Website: home-depot
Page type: review-order
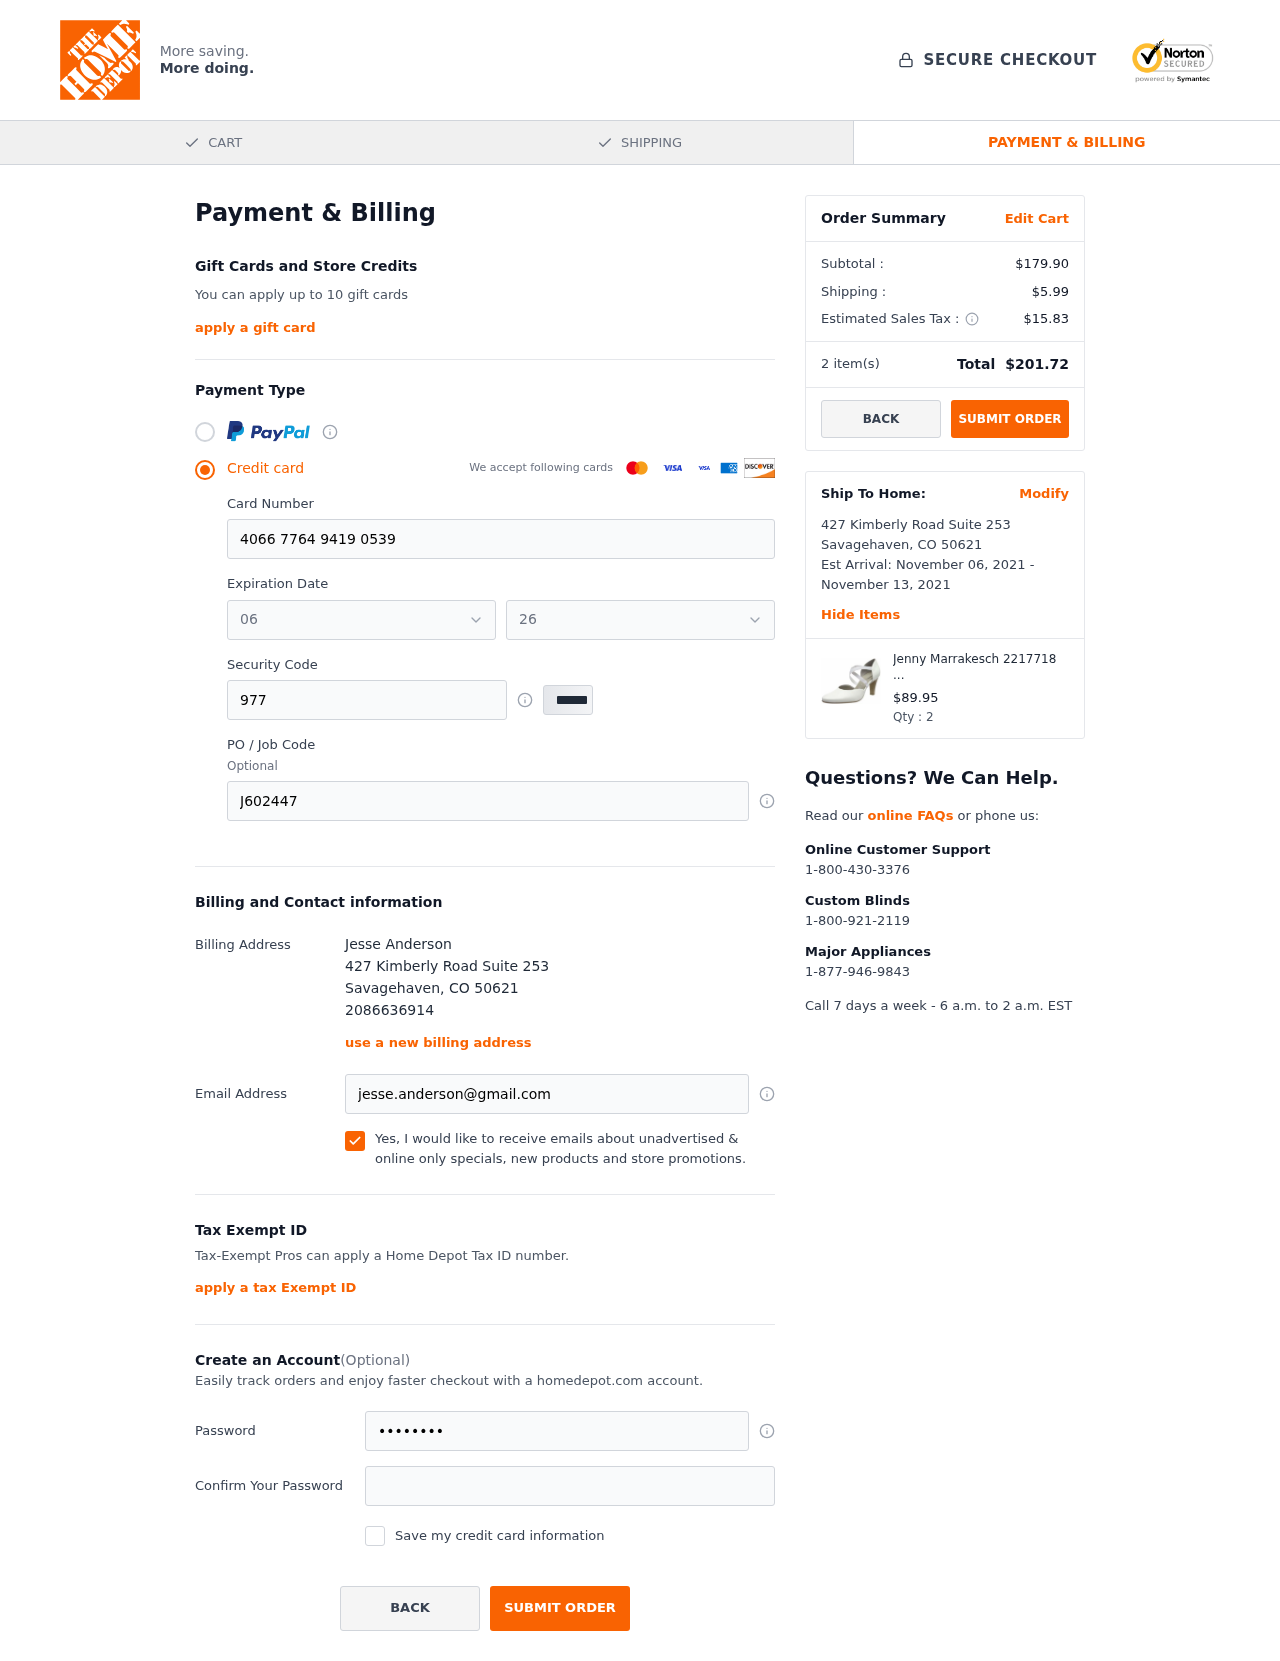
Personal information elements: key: PII_CARD_EXPIRY_MONTH
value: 06
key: PII_CARD_EXPIRY_YEAR
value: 26
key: PII_CITY
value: Savagehaven
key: PII_FULLNAME
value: Jesse Anderson
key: PII_PHONE
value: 2086636914
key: PII_POSTCODE
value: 50621
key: PII_STATE_ABBR
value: CO
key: PII_STREET
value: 427 Kimberly Road Suite 253
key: PII_CARD_NUMBER
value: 4066 7764 9419 0539
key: PII_CARD_CVV
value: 977
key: PII_JOB_CODE
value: J602447
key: PII_EMAIL
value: jesse.anderson@gmail.com
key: PII_STREET2
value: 427 Kimberly Road Suite 253
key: PII_POSTCODE2
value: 50621
Product elements: key: PRODUCT1_NAME
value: Jenny Marrakesch 2217718 Mules, (Blau 02), 2.5 UK
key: PRODUCT1_PRICE
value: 89.95
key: PRODUCT1_QUANTITY
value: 2
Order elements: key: ORDER_SUBTOTAL
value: $179.90
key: ORDER_SHIPPING_COST
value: $5.99
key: ORDER_TAX
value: $15.83
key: ORDER_NUM_ITEMS
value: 2
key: ORDER_TOTAL
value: $201.72
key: ORDER_SHIPPING_DATE
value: November 06, 2021
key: ORDER_DELIVERY_DATE
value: November 13, 2021